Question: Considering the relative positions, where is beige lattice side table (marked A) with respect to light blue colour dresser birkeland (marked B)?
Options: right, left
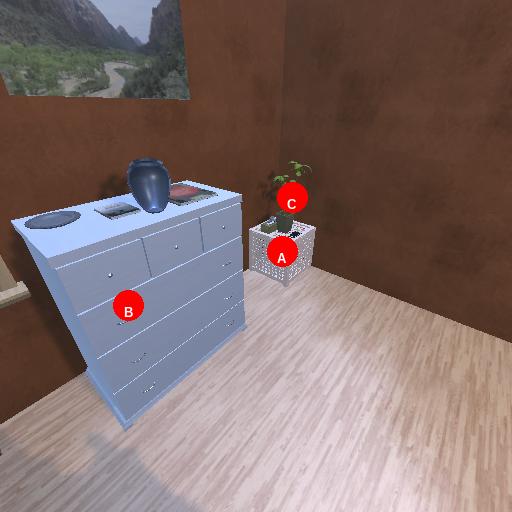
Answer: right